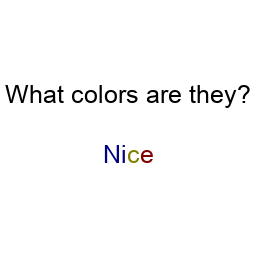
Color: navy, navy, olive, maroon
Background color: white
Question text color: black